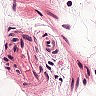
Metastatic tissue present: no